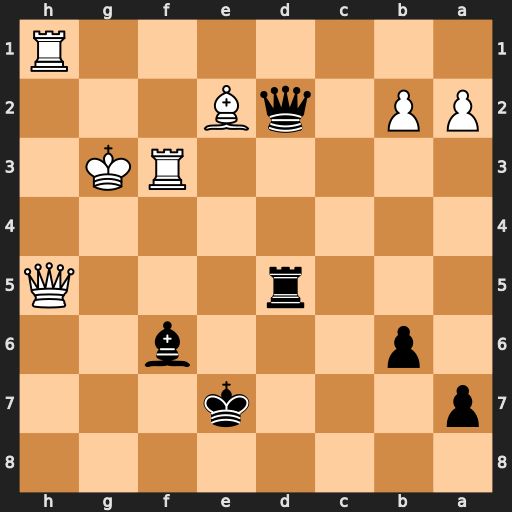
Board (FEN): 8/p3k3/1p3b2/3r3Q/8/5RK1/PP1qB3/7R
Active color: b
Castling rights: -
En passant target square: -
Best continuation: Rxh5 Rxh5 Qxe2